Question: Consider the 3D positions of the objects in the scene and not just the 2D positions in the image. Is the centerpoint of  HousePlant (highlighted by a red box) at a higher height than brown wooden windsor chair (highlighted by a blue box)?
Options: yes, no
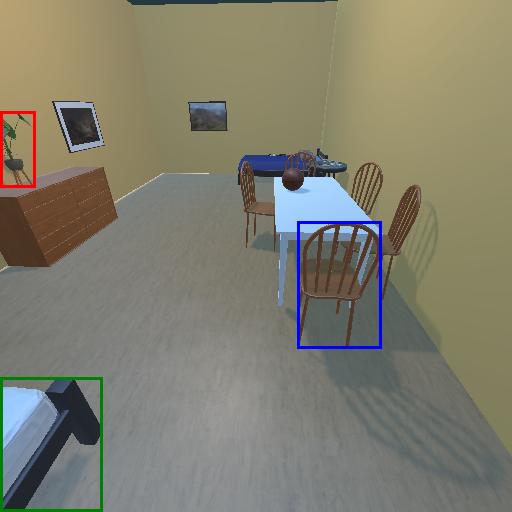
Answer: yes